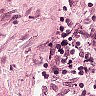
Metastatic tissue present: no